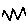
Label: zigzag